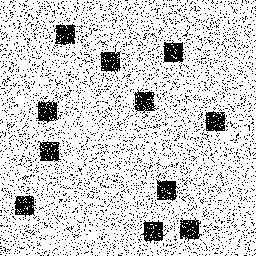
Squares: 11
Triangles: 0
Stars: 0
Total shapes: 11